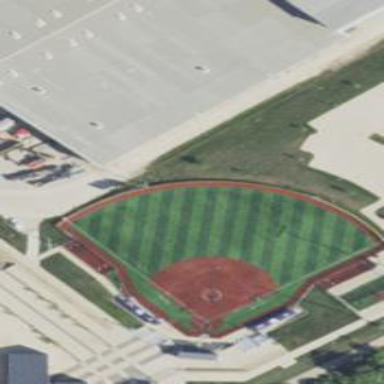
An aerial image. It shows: Softball pitch with artificial turf surface for leisure sports.